Question: I'm selecting from a SQL Server 2000 box 'CHAR(1)' column called 'Combo_Label' - it will always have a single 'A'..'Z' character in there. During testing, it will convert the first 70 or so items with no problem, but then runs into a 'Invalid Cast Exception'.
This is the problem line:
'''
char comboLabel = (char)formCombo.Rows[j]["Combo_Label"];
'''
This is a screenshot of the watch list showing some ways it can be evaluated.

Any thoughts as to why this occurs?
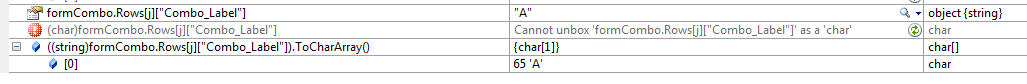
Answer: The database and the Db access APIs have no concept of 'char'. Your 'CHAR(1)' is mapped to 'string'.
probably the most sensible option:
'''
string comboLabel = (string)formCombo.Rows[j]["Combo_Label"];
'''
but if you really want a 'char' :
'''
char comboLabel = ((string)formCombo.Rows[j]["Combo_Label"])[0];
'''